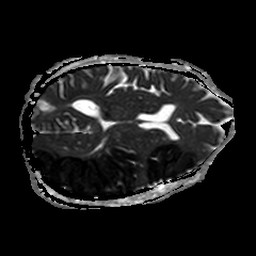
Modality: ADC
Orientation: axial
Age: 70
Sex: male
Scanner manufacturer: philips
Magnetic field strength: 3 T
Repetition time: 3.339 s
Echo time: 0.076 s